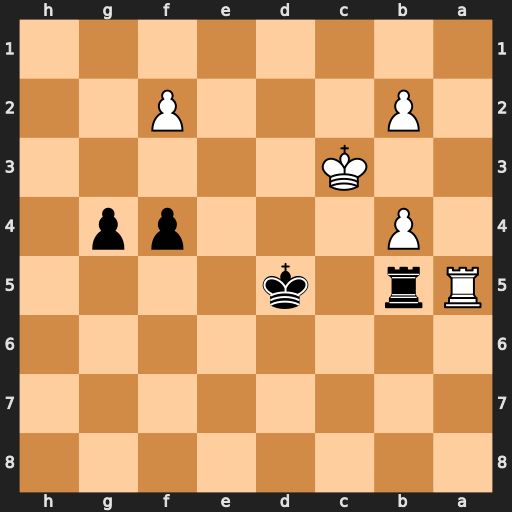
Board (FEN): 8/8/8/Rr1k4/1P3pp1/2K5/1P3P2/8
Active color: b
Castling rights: -
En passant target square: -
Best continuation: Rxa5 bxa5 g3 a6 Kc6 a7 Kb7 a8=Q+ Kxa8 fxg3 fxg3 Kd2 g2